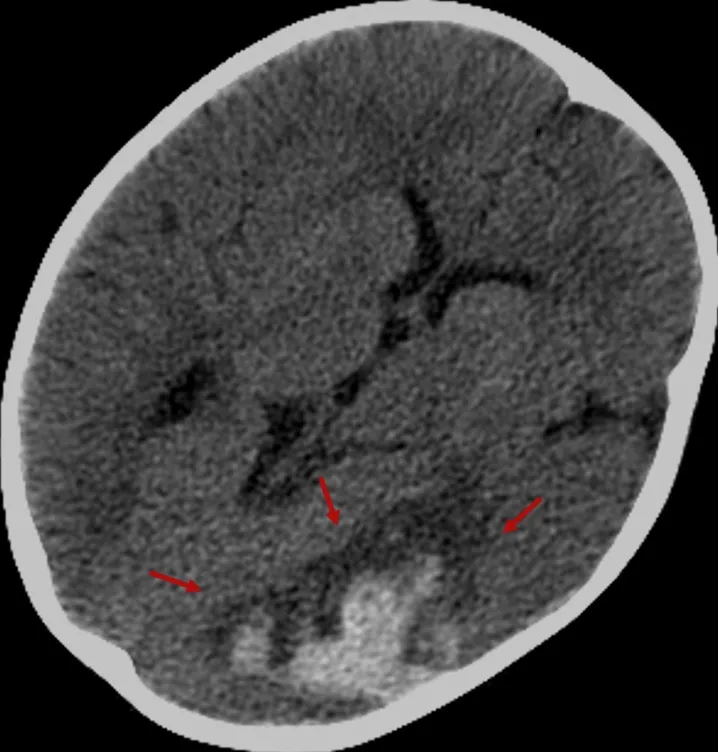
Cerebral hemorrhage. . Red arrows indicate the site of a cerebral hemorrhagic stroke at admission.
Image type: radiology (ct)